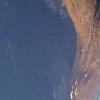
Label: water